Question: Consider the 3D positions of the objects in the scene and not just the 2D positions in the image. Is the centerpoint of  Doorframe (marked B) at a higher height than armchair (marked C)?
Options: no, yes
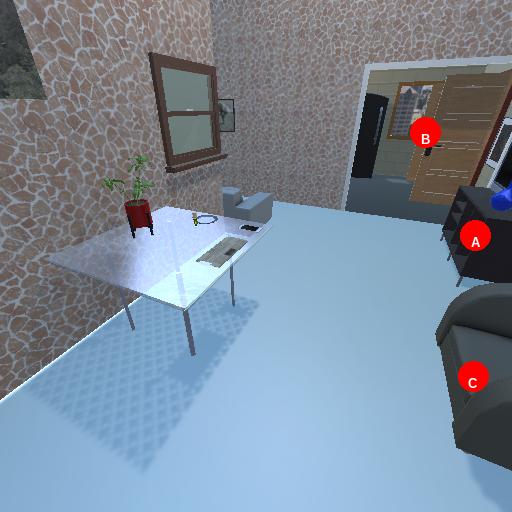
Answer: no